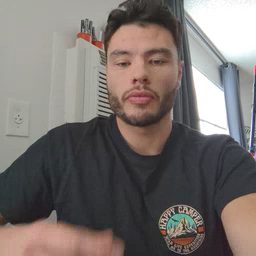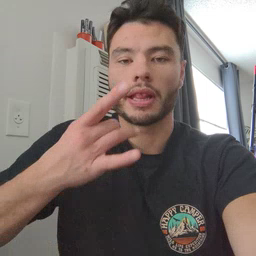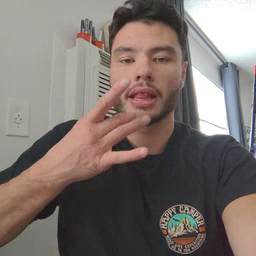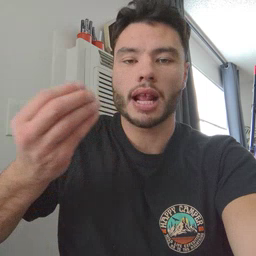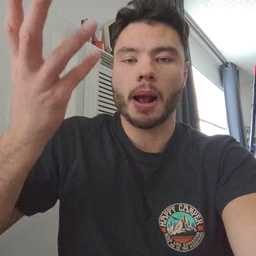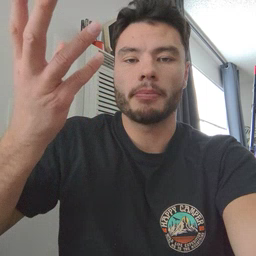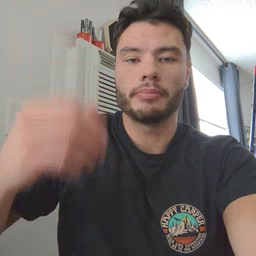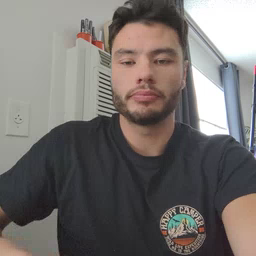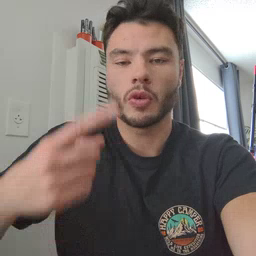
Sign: lamp